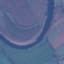
Land use / land cover: River